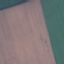
Land use / land cover class: AnnualCrop